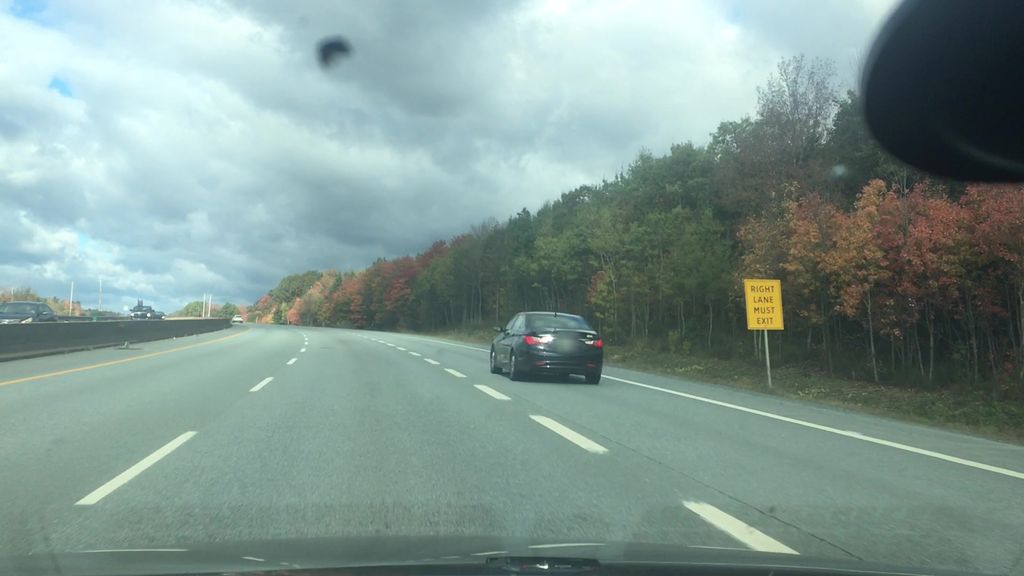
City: halifax